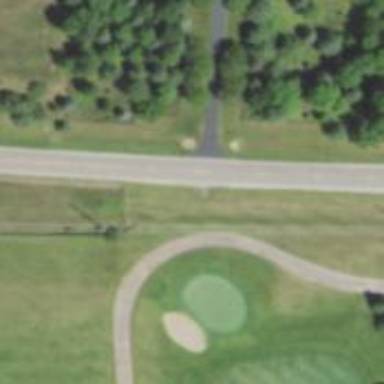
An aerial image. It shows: Driveway leading to service road.